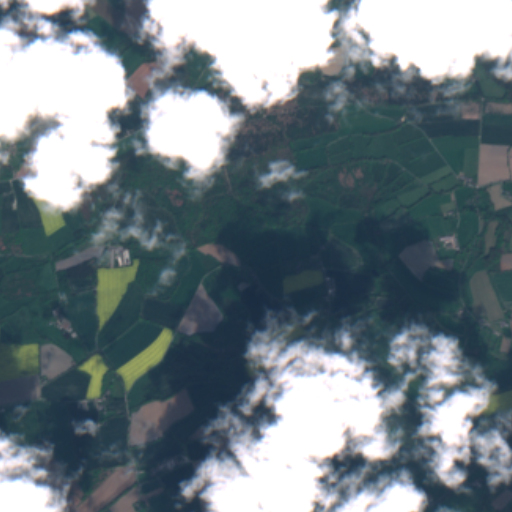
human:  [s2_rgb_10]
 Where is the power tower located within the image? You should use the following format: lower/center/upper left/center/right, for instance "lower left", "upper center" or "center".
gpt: The power tower is located in the lower right of the image.
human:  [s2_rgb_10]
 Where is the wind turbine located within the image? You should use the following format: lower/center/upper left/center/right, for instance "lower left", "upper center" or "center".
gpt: The wind turbine is located in the center left of the image.
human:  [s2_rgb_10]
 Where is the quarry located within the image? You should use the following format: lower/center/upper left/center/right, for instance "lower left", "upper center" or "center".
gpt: There is no quarry in the image.